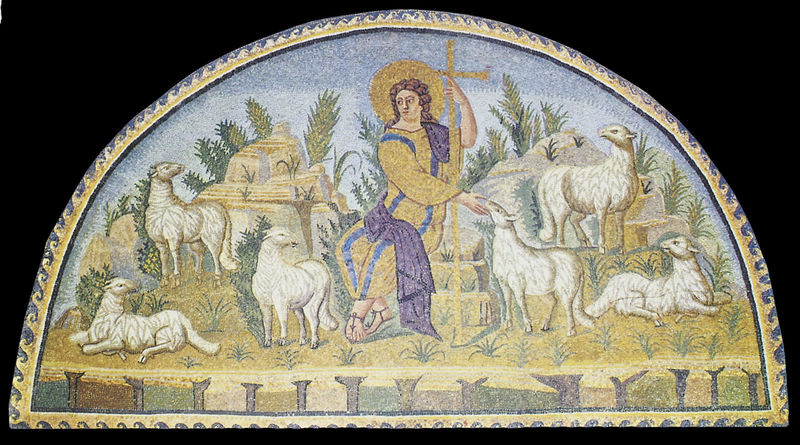
Titel: Mausoleum der Galla Placidia
Standort: Ravenna, Mausoleum der Galla Placidia (EU - I - Emilia-Romagna)
Schlagwörter: blau, felsen, gemälde, himmel, mann, umhang, weiß, gelb, grün, landschaft, sitzen, gras, tuch, wiese, wand, gesicht, rahmen, natur, weide, kirche, gewand, gold, decke, pflanzen, locken, farbig, füße, bogen, stab, gebirge, lila, violett, herde, rundbogen, ornamente, wei, schaf, kreuz, mosaik, halbkreis, halbrund, heiligenschein, christus, jesus, heiliger, palmen, fresko, schafe, hirte, hüten, schäfer, tympanon, shafe, blrau, schäfer mit herde